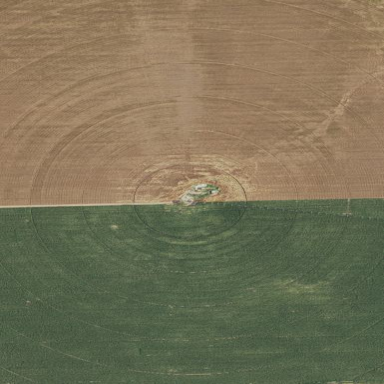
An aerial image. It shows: Farmland with pivot irrigation system.